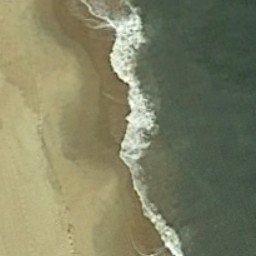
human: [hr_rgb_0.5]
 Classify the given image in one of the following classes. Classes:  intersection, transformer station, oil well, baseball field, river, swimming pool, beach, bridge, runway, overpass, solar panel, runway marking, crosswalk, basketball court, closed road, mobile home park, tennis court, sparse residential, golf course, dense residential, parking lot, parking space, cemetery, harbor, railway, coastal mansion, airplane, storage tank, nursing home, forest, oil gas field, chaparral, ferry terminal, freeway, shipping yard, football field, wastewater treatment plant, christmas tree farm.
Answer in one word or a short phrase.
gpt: beach